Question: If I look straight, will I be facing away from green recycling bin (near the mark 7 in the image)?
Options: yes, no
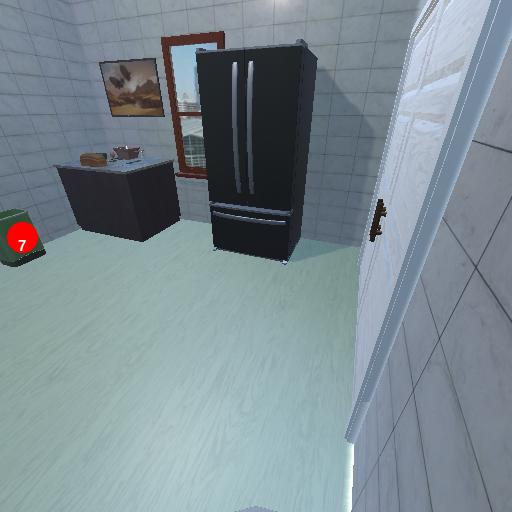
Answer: yes